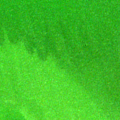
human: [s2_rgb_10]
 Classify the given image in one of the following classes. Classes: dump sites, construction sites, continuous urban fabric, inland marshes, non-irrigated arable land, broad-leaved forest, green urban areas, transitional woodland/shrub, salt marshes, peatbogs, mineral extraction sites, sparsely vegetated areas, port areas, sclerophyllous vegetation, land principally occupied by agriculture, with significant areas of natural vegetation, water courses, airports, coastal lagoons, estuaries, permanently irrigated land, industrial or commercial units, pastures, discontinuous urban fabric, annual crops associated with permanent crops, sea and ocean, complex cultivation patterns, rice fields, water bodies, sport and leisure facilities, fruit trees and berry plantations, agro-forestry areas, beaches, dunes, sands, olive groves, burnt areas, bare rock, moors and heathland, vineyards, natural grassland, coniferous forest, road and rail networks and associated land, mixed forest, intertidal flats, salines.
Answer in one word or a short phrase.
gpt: coastal lagoons